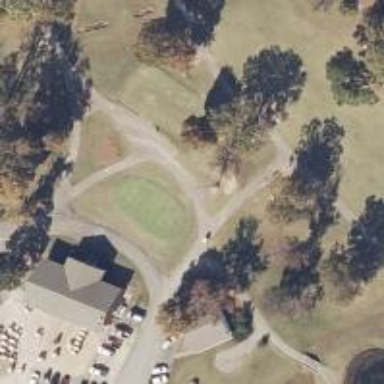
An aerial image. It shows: Service road designated as golf cart path.